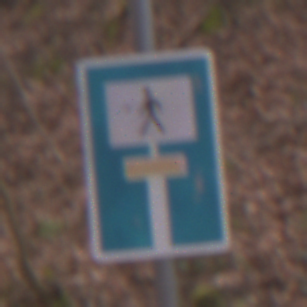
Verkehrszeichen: SackgasseFussgaengerDurchlaessig
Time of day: Midday
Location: Outdoor (Nature)
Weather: Overcast
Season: Autumn
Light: Natural